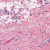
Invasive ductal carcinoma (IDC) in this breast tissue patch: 0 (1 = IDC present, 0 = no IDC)